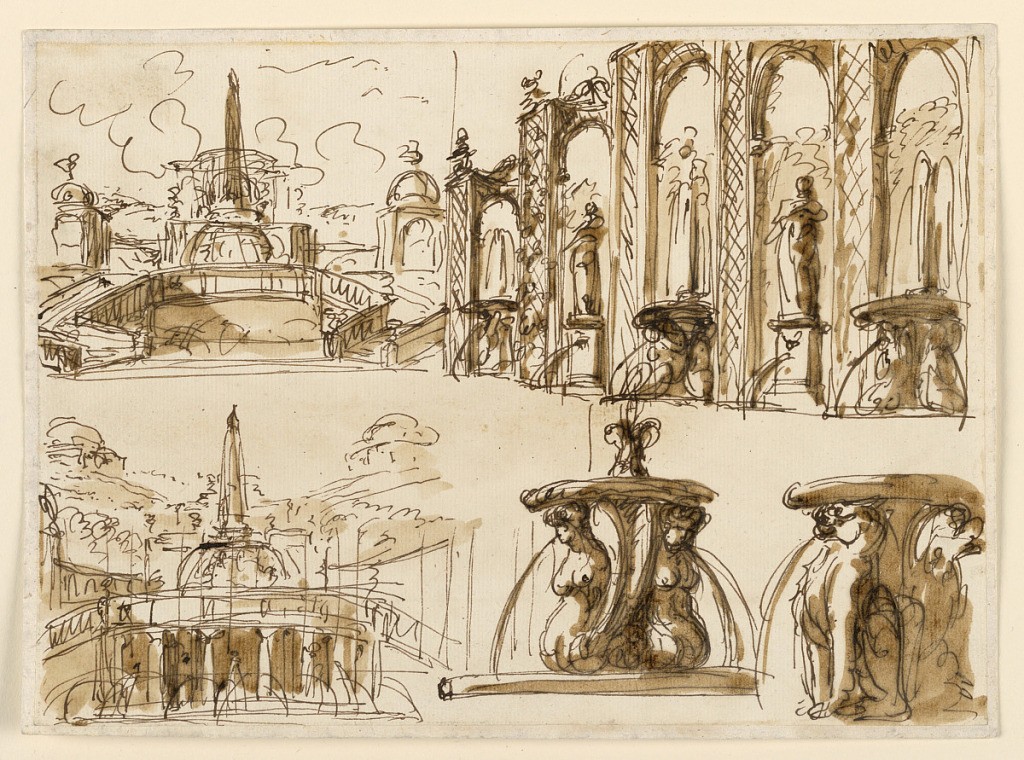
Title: Fountains
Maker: Giuseppe Barberi, Italian, 1746–1809
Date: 1746–1809
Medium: Pen and brown ink, brush and brown wash on off-white laid paper, lined
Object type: Drawing
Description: Fountains.